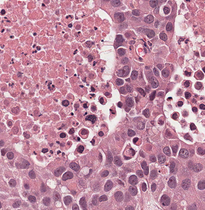
Tumor epithelial tissue: yes
Tumor-associated stroma tissue: no
Normal tissue: no